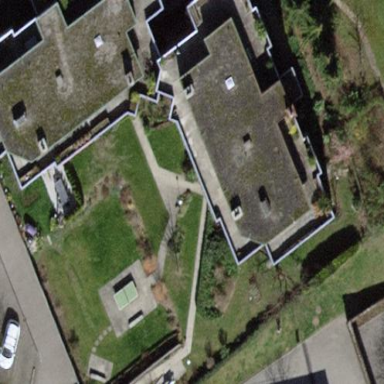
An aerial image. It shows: Residential building with flat roof.